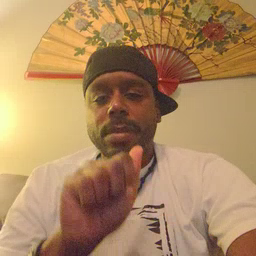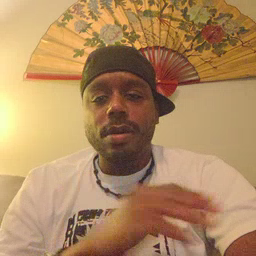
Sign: arm